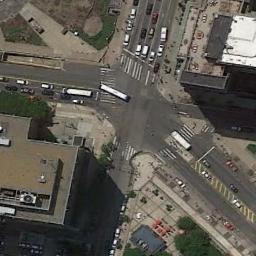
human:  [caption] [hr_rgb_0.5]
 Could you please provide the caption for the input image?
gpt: There are only a few cars at the intersection .

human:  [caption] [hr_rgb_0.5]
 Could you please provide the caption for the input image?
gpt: There are many different shapes of buildings beside the intersection .

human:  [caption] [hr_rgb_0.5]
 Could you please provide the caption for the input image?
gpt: There are many moving and waiting vehicles on the road at the intersection, Many buildings and some trees around the intersection .

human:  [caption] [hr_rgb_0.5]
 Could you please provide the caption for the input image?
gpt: An intersection beside a brown building and a white building .

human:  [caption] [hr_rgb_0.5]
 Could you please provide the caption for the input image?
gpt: An intersection with normal traffic is between some buildings and clearings .